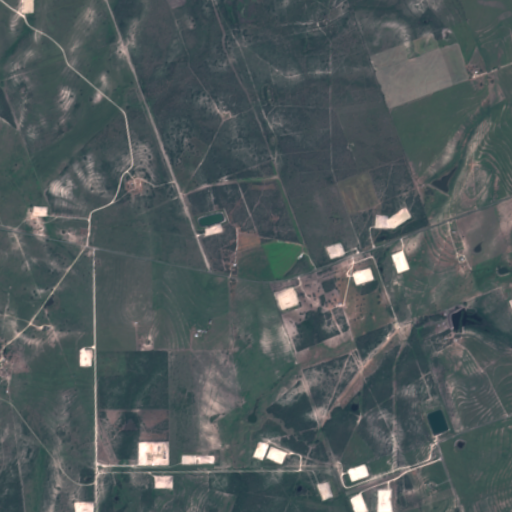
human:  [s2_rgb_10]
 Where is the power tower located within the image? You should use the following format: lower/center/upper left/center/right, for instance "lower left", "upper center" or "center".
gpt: The power tower is located in the lower left of the image.
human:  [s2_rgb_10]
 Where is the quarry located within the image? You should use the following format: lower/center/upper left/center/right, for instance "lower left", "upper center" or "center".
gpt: There is no quarry in the image.